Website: slack
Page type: payment
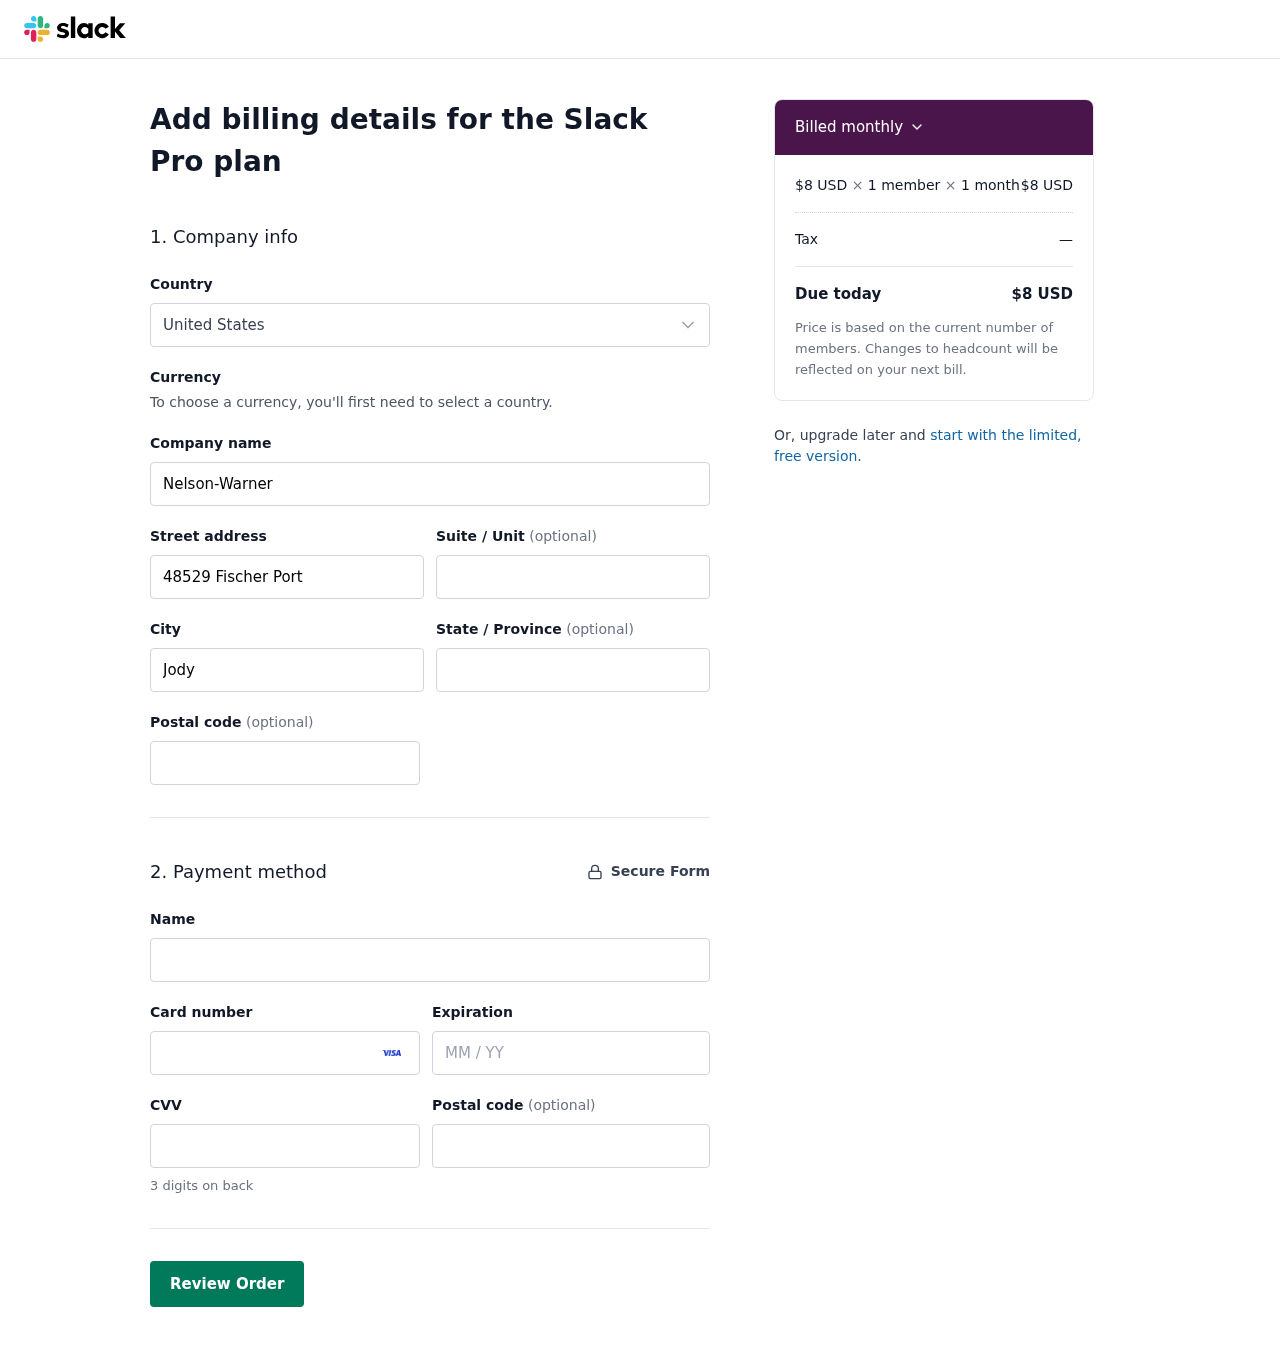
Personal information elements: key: PII_COUNTRY
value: United States
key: PII_COMPANY
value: Nelson-Warner
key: PII_STREET
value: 48529 Fischer Port
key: PII_CITY
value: Jodyburgh
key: PII_STATE
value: Utah
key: PII_POSTCODE
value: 26151
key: PII_FULLNAME
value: William Gray
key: PII_CARD_NUMBER
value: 4628 7312 3011 9483
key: PII_CARD_EXPIRY
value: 12/27
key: PII_CARD_CVV
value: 806
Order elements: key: ORDER_PRICE_PER_MEMBER
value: $8 USD
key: ORDER_NUM_MEMBERS
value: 1 member
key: ORDER_NUM_MONTHS
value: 1 month
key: ORDER_SUBTOTAL
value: $8 USD
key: ORDER_TAX
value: —
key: ORDER_TOTAL
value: $8 USD